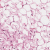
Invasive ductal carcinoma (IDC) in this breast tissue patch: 0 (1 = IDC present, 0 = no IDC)